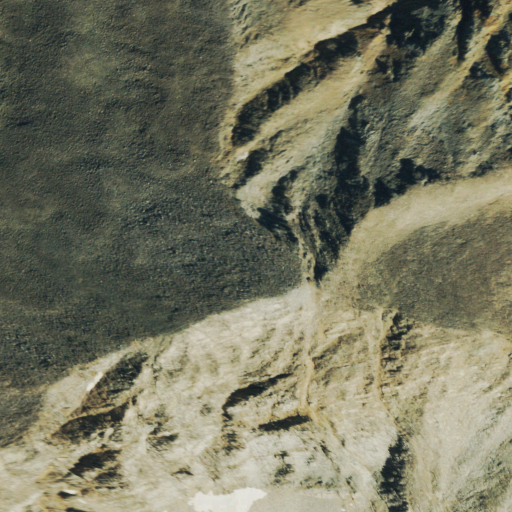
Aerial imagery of mountain in Colorado named Mount Guyot containing barren land, shrub, grassland, and snow